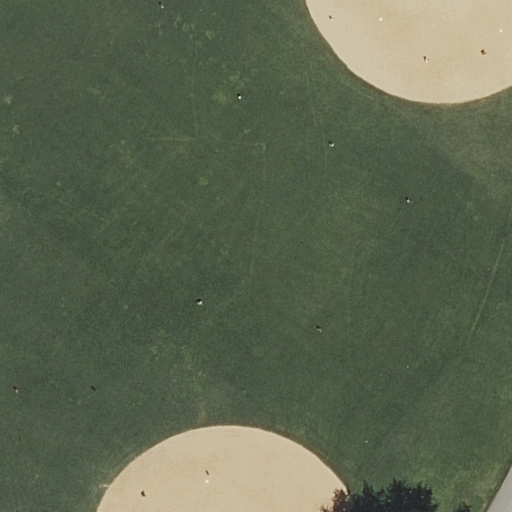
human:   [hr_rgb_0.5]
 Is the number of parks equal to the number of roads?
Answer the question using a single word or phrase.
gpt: yes

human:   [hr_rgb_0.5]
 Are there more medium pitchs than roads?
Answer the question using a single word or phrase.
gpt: no

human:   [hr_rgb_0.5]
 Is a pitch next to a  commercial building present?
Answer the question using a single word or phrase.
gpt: no

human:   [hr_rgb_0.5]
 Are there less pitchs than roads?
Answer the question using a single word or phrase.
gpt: no

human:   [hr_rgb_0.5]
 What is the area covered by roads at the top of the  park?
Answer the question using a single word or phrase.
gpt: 0m2

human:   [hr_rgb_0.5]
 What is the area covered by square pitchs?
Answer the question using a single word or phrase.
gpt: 0m2

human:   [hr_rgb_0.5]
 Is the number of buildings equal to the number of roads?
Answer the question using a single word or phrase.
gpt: no

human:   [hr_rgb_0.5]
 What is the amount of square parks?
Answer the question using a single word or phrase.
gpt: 0

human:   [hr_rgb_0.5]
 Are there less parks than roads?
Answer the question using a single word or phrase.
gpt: no

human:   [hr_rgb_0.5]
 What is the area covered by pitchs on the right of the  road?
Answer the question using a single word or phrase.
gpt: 0m2

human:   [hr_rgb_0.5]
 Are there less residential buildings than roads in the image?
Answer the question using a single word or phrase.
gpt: yes

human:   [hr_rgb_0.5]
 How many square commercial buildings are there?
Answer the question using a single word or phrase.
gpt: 0

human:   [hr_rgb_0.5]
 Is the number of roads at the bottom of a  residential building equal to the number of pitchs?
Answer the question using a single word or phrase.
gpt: no

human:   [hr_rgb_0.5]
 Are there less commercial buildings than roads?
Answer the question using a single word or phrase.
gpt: yes

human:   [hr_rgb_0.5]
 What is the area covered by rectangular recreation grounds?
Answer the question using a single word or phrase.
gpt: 0m2

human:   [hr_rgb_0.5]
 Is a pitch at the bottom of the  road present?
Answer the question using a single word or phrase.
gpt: yes

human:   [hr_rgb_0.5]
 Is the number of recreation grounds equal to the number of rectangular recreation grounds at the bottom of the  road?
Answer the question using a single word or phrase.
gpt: no

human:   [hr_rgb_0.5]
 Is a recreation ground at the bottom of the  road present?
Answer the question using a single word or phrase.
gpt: no

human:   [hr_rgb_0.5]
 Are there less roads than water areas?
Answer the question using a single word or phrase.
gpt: no

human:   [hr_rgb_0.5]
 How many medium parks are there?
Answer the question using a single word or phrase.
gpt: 0

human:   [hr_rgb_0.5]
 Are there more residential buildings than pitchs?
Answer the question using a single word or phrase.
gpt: no

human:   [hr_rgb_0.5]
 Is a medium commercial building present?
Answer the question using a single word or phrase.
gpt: no

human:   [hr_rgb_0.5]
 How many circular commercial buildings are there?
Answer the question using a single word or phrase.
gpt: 0

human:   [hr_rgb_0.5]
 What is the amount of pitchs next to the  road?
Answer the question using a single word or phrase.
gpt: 2

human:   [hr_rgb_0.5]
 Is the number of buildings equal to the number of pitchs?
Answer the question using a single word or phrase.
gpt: no

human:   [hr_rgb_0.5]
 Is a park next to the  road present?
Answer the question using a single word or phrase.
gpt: yes

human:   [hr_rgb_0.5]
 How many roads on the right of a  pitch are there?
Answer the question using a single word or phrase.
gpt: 1

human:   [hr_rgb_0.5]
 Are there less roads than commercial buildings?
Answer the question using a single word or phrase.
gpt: no

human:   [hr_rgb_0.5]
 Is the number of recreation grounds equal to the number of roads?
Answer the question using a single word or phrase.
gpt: yes

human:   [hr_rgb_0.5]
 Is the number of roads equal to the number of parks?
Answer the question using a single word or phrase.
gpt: yes

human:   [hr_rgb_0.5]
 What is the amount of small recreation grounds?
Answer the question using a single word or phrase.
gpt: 0

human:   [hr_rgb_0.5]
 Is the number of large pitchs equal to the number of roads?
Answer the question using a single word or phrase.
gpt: no

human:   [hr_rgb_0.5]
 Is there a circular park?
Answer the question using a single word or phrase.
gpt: no

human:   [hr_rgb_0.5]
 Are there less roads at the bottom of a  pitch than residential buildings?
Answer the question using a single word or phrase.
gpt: no

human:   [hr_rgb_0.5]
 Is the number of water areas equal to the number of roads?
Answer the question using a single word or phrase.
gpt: no

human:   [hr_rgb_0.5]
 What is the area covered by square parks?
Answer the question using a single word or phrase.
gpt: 0m2